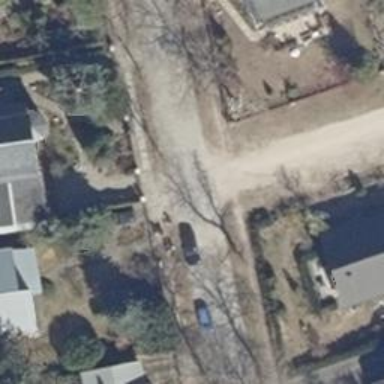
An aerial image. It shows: Residential road with sidewalks on both sides.